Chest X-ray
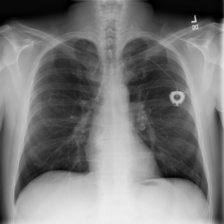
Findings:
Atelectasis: negative
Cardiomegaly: negative
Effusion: negative
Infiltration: negative
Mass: negative
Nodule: negative
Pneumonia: negative
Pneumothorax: negative
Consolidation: negative
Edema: negative
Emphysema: negative
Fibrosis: negative
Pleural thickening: negative
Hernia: negative